Question: For some reason with this WPF project, I am getting the following exception in Blend:

This happens when one 'UserControl' is inside another 'UserControl' or 'Window'. 'ItemBorder' is a style that exists in a Resource Library linked to the application XAML file. It doesn't matter where I move this resource or its library. Even if I put it directly into the 'UserControl' that is using it, I get this exception. Only when I make it a local value and not a resource does this exception go away. This exception only happens in Blend. It doesn't happen in Visual Studio (i'm using 2010), and it doesn't occur when I run the application.
I'm at the end of my rope here. This problem means I am completely unable to use Expression Blend.
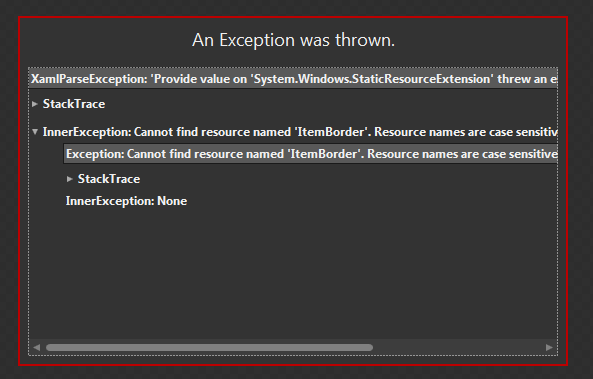
Answer: Tried making it a dynamic resource?
I am not especially clear on the rules in play that determine Static vs Dynamic even give the answer below, but It has resolved a lot of issues for me when loading resources to change it from a Static to Dynamicresource.
<URL>
Alright, after a little digging, <URL>. The OP in this post has a situation quite similar to yours. His work around suggests merging resource dictionaries at the Usercontrol level rather than only through App.xaml.